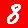
Digit: 8